Field crop: maize
Growth stage: 2
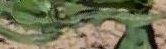
Species: maize